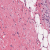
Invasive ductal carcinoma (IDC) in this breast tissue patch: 0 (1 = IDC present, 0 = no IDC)